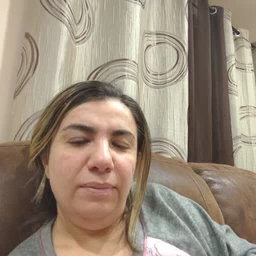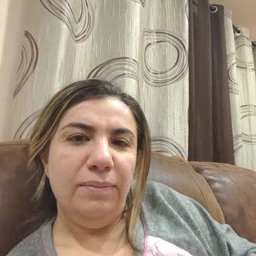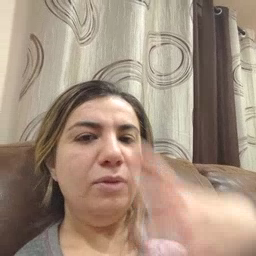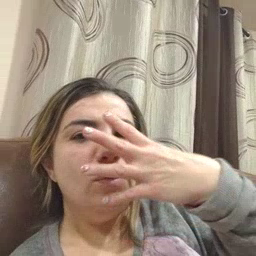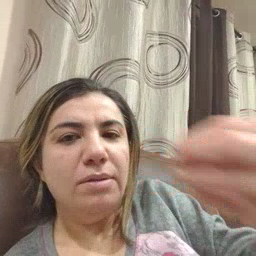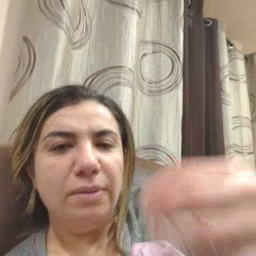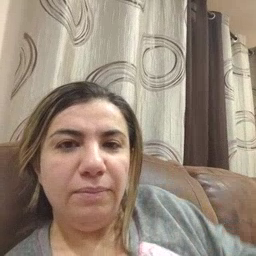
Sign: wolf